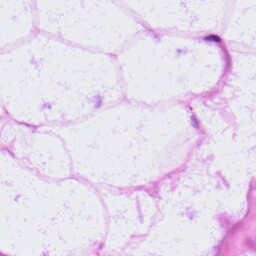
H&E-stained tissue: LymphNode